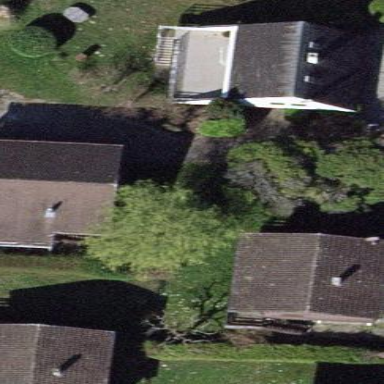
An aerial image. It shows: Bungalow-style building.